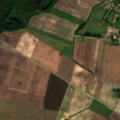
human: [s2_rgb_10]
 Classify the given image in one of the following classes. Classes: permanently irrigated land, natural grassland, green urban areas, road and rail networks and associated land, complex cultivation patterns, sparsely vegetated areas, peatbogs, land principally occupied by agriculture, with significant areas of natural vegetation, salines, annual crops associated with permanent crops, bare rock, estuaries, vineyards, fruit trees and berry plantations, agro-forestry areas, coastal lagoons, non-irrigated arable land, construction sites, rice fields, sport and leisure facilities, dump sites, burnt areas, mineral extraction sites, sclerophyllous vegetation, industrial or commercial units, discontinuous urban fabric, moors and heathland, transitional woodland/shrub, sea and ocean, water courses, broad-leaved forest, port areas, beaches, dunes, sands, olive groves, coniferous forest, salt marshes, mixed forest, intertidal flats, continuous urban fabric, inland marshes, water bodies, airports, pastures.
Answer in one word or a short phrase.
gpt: non-irrigated arable land, complex cultivation patterns, broad-leaved forest